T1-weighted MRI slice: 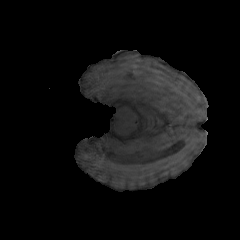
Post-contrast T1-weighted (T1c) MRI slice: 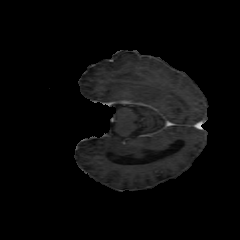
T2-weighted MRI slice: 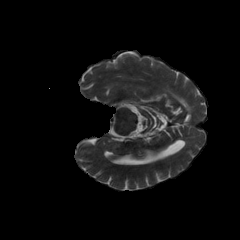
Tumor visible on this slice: no